Question: I'm learning UML by trying to simulate how a car service garage works with diagrams and documentation. One problem I have is with postcondition (or rather, GOTO) statements.
Is the dashed line << include >> relationship only for preconditions? Can Use-case bubbles connect to eachother and follow a logic path?
So this is what I have so far..
1) Is the 'Settle Payment' bubble in the wrong place? Should it have been << include >>ed to the other bubbles?
2) Should I associate the 'request service' bubbles to the technician too as he will be the one fixing the car?
Image

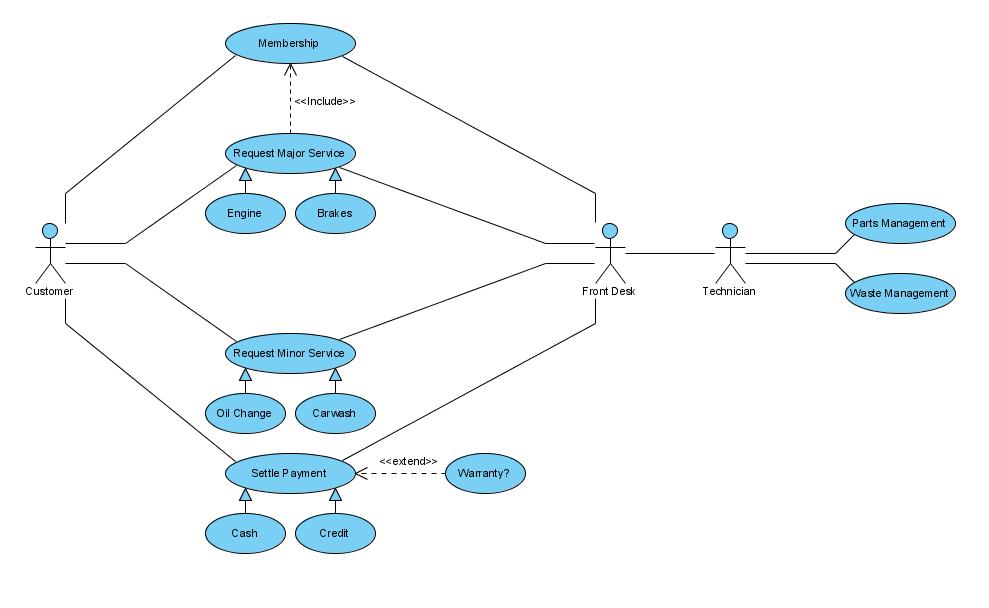
Answer: Use Cases are like classes. They have inheritance (extends) and relationships like includes and uses.
Preconditions are common relationship constraints. Some of us write the preconditions and postconditions in the text of the use case. You can draw it, but it isn't required.
Do not try to sequence the use case bubbles. That's what activity diagrams and sequence diagrams are for. That's what narrative text is for. That's something the users already know.
Also, don't waste a lot of time treating the use cases as a super-high-level programming language. Remember, the actors already know what they're doing; they don't need help sequencing things.
You need to focus on capturing the actors, the use cases, and basic "extends", "uses", "includes" among the use cases. Use Case models are not programming. The use case diagram is knowledge capture of "who" and "what".
Think of it as more like a security model that defines what the actors can do. Order, sequence, and other details don't matter as much as what the actors do.
When you have Actor associated with actor (like Technician and Front Desk), you're saying that the actors interact outside the system. You're saying that the tech never logs in to the system to do get their work or log their time.
If the technician actually will log in to get work and record time, then the technician participates in some use cases.
Use cases aren't programming. They're things actors do. Use cases are connected by virtue of being built in a big, common piece of software. You don't need to draw data flow or logic arrows among the use cases. They can all be largely independent.
When you design the system, you'll implement UI features and database features that connect the use cases in some sequence.